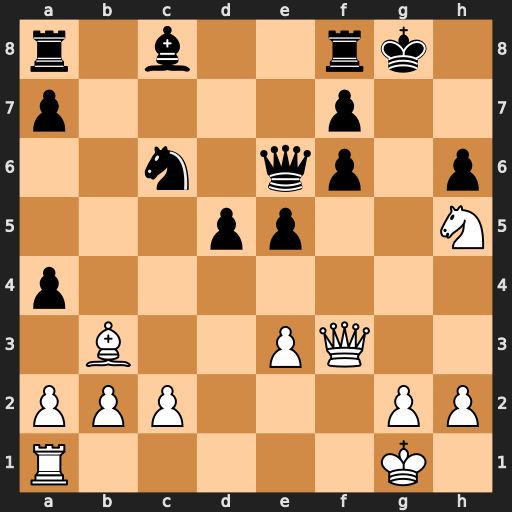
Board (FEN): r1b2rk1/p4p2/2n1qp1p/3pp2N/p7/1B2PQ2/PPP3PP/R5K1
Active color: w
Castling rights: -
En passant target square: -
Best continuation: Qg3+ Qg4 Nxf6+ Kg7 Nxg4